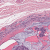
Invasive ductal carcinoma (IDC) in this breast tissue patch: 1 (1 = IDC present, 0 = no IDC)